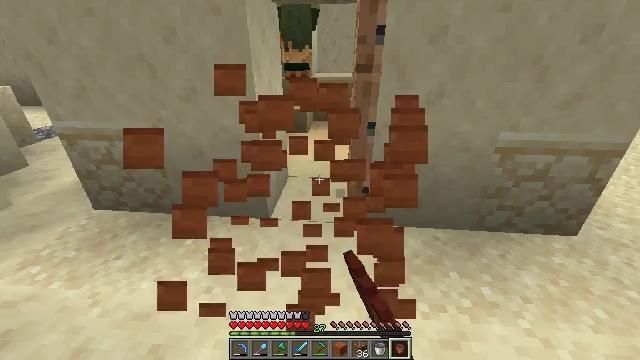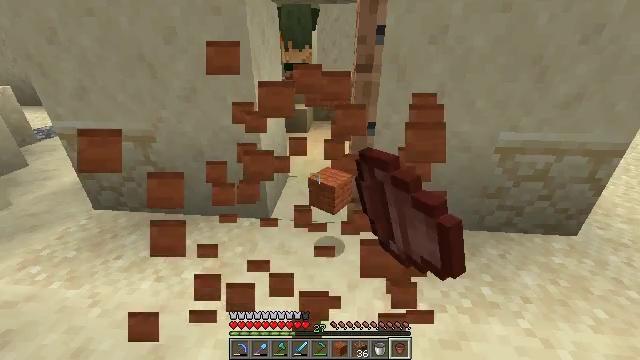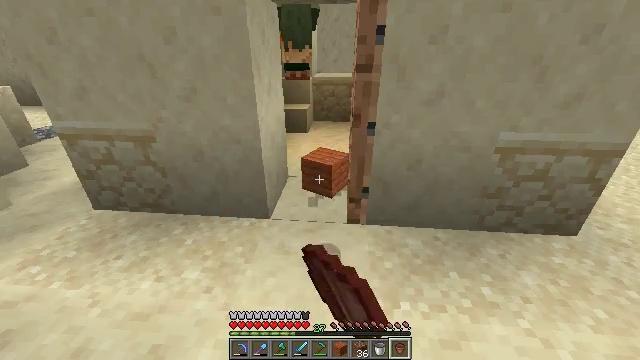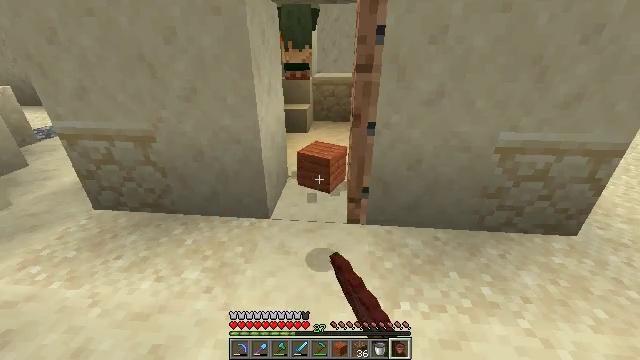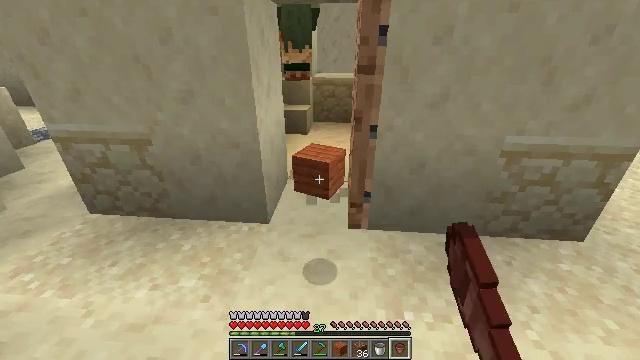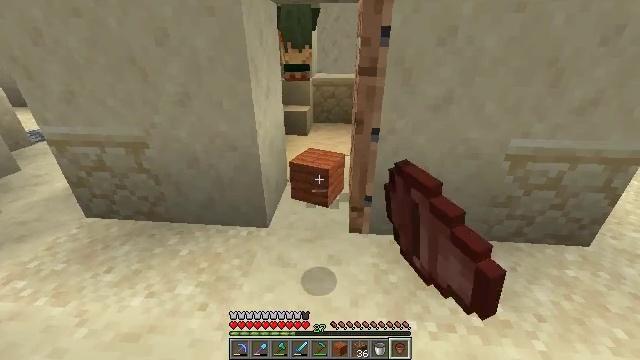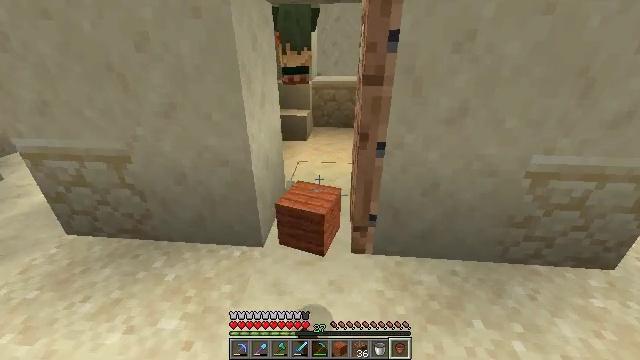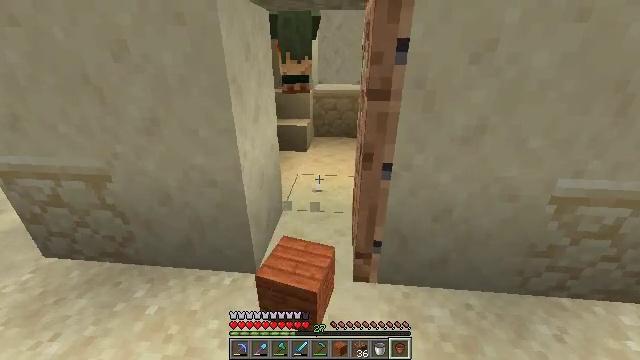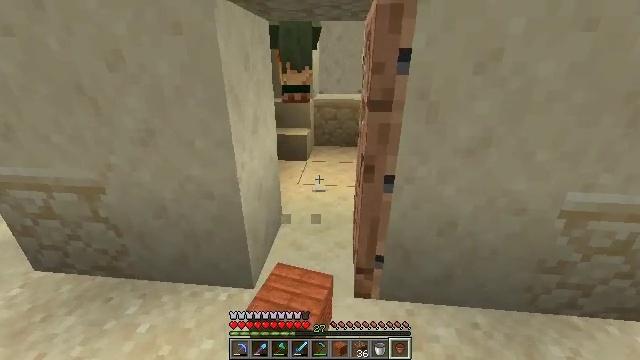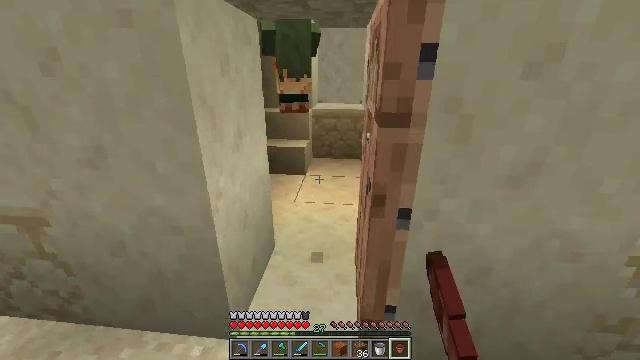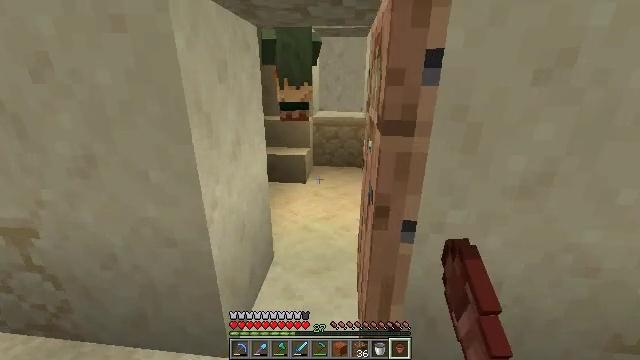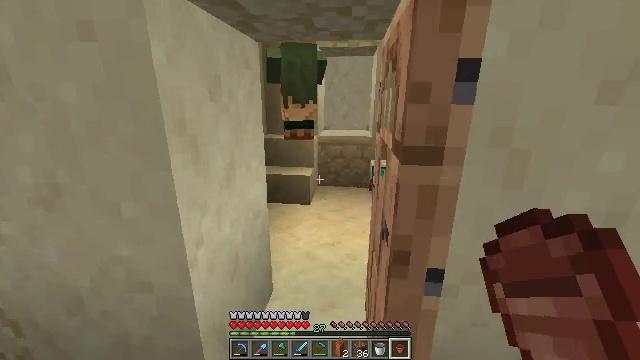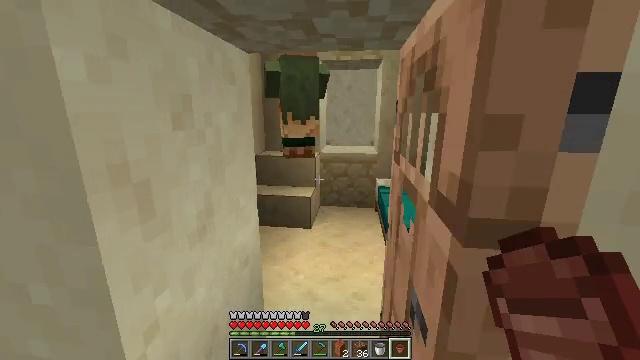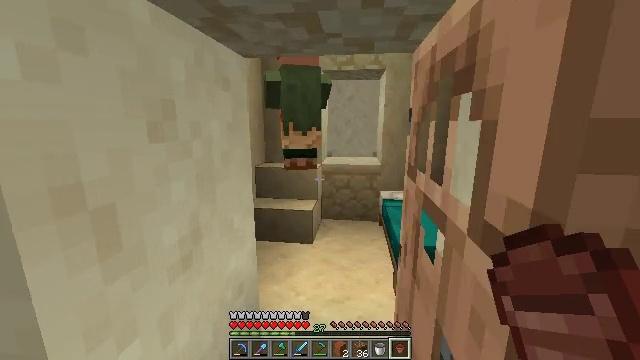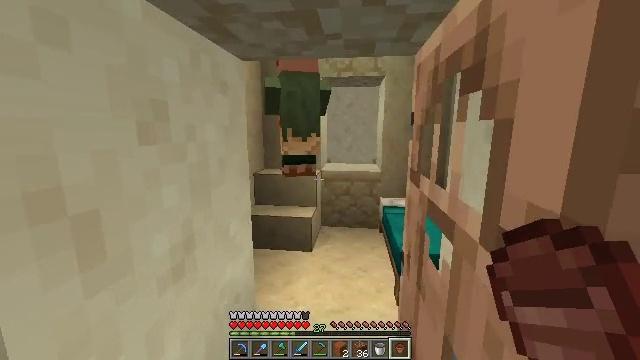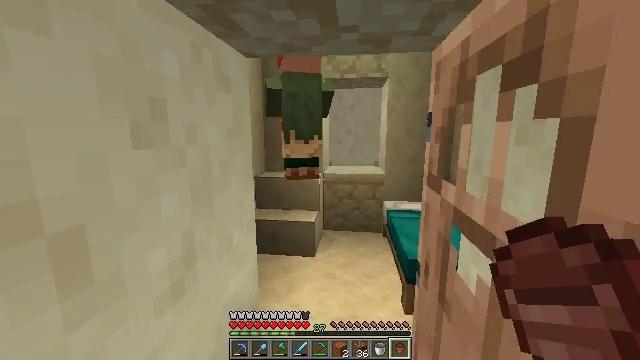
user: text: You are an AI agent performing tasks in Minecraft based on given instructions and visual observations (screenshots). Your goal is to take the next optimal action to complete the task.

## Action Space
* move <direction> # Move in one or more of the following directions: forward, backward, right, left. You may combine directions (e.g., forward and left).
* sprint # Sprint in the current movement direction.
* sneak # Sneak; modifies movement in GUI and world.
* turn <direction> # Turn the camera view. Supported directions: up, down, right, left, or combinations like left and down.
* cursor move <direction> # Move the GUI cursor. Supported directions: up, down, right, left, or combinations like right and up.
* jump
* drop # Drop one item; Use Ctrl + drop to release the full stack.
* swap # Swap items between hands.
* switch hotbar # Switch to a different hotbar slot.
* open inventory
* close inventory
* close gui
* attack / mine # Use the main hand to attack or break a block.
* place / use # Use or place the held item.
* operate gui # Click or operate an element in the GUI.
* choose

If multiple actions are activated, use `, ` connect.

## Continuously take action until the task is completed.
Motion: motion action
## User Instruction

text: Remove a cactus from the inventory.
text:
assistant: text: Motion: attack / mine
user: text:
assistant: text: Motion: attack / mine
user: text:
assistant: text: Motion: attack / mine
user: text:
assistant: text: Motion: move forward, attack / mine
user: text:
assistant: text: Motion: move forward
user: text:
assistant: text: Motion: move forward
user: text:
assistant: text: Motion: move forward, turn up
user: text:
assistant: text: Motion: move forward, turn up
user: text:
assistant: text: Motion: move forward, turn up
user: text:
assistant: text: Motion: move forward, turn up
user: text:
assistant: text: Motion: move forward, turn left and up
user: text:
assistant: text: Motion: move forward, turn up
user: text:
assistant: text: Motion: move forward, turn up
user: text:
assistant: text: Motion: move forward, turn up
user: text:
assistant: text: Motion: move forward
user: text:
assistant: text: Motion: move forward
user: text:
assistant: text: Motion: move forward
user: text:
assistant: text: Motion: move forward
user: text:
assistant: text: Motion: move forward, turn up
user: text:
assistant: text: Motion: move forward
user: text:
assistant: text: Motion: no_op
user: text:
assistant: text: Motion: turn up
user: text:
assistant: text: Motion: turn left and up
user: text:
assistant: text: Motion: move forward, turn left and up
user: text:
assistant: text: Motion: move forward, turn left and up
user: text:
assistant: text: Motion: move forward, turn left and up
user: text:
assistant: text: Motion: move forward, turn up
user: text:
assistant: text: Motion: use / place
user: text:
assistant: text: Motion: use / place
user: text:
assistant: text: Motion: use / place